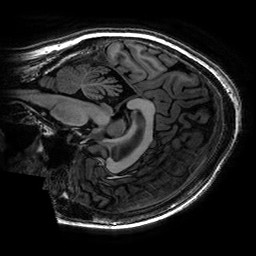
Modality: T1w
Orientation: sagittal
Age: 55
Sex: female
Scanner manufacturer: ge
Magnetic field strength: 3 T
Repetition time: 0.01002 s
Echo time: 0.002988 s